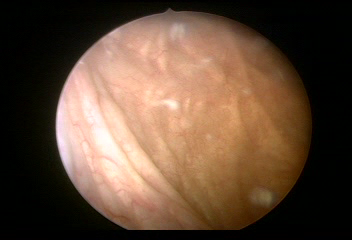
Modality: WLC
Class: Normal mucosa
Bladder cancer association: No